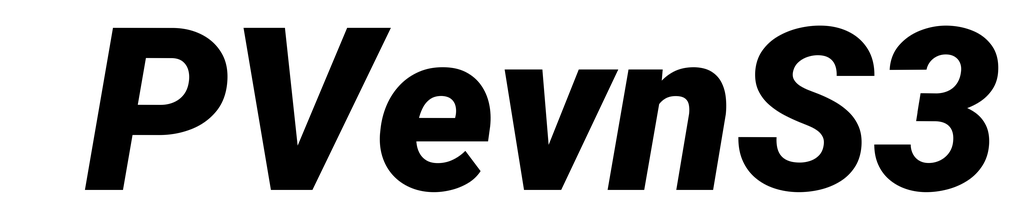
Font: Roboto-Italic_Black_Italic